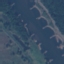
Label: River